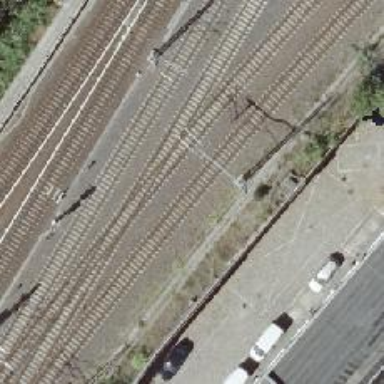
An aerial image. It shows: Railway track with contact line for electrification.